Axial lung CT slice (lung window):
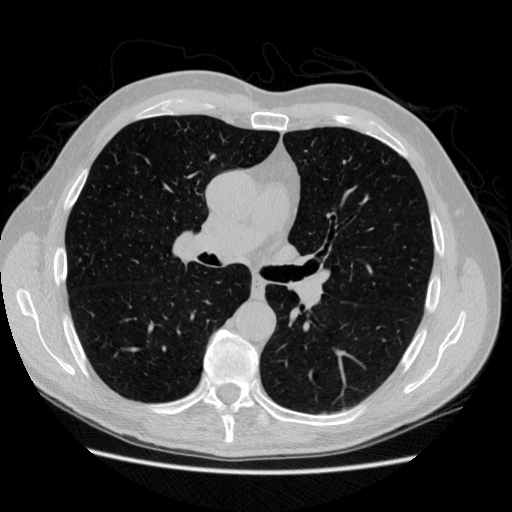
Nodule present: no